Question:
I'm trying to set the icon in to the same as my application's icon. My icon is stored in the Application Folder of my solution. I read on <URL> you have to edit the ARPPRODUCTICON property. How/where do I do this in Windows Forms?
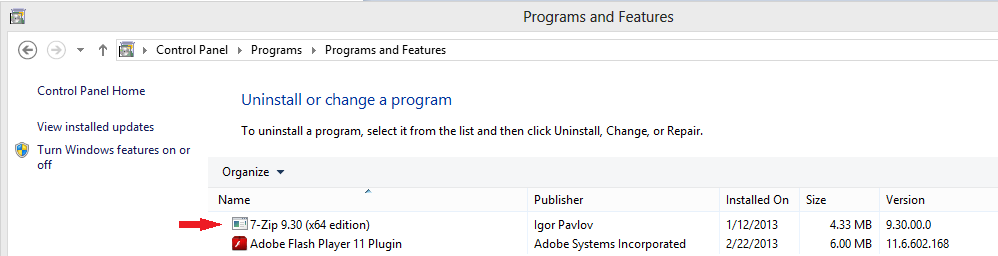
Answer: I found an extremely simple solution. Under your deployment project's properties, click the "AddRemoveProgram" and browse for your file. I recommend dropping your application's icon in your Application folder.